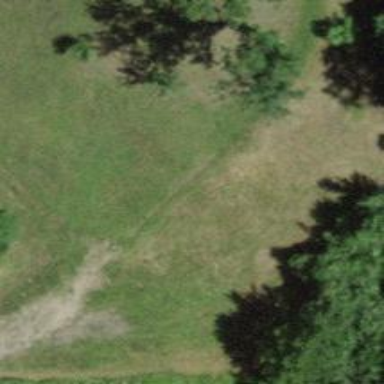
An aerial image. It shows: Path.